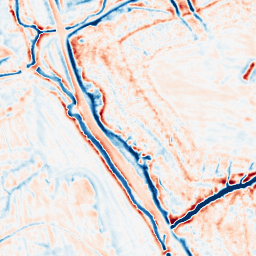
Category: edge_preserving
Decomposition family: bilateral
Decomposition parameters: d: 15
sigma_color: 75
sigma_space: 25
Upsampling method: linear_exact
Upsampling parameters: scale: 2
Upsampling scale: 2